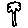
Label: tree